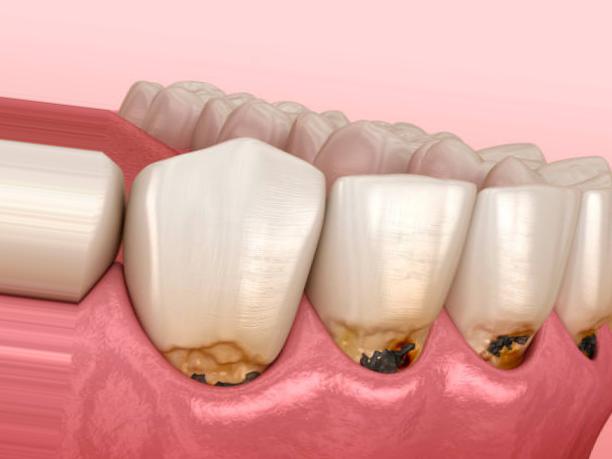
Condition: Caries